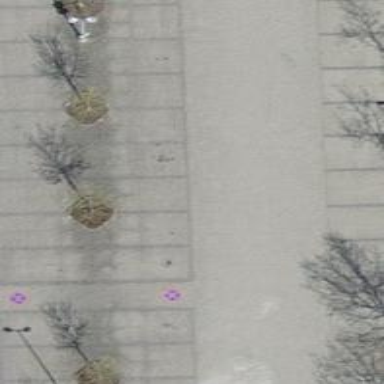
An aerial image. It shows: Asphalt parking aisle off service road.